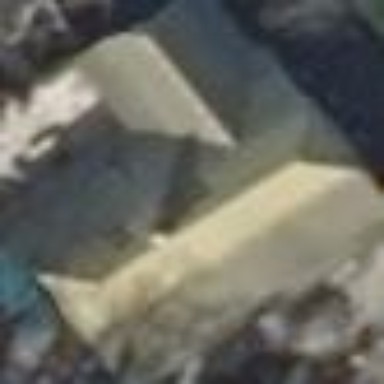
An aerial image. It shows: Detached building with half-hipped roof shape.